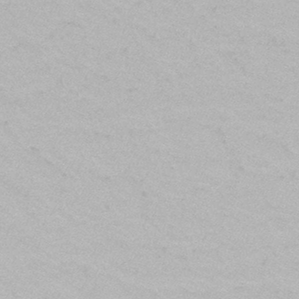
Label: frost